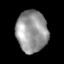
Tissue: lung
Cell type: Myeloid cells
Senescence score: 0.2289
Nuclear area (px): 1274
Mean DAPI intensity: 150.065